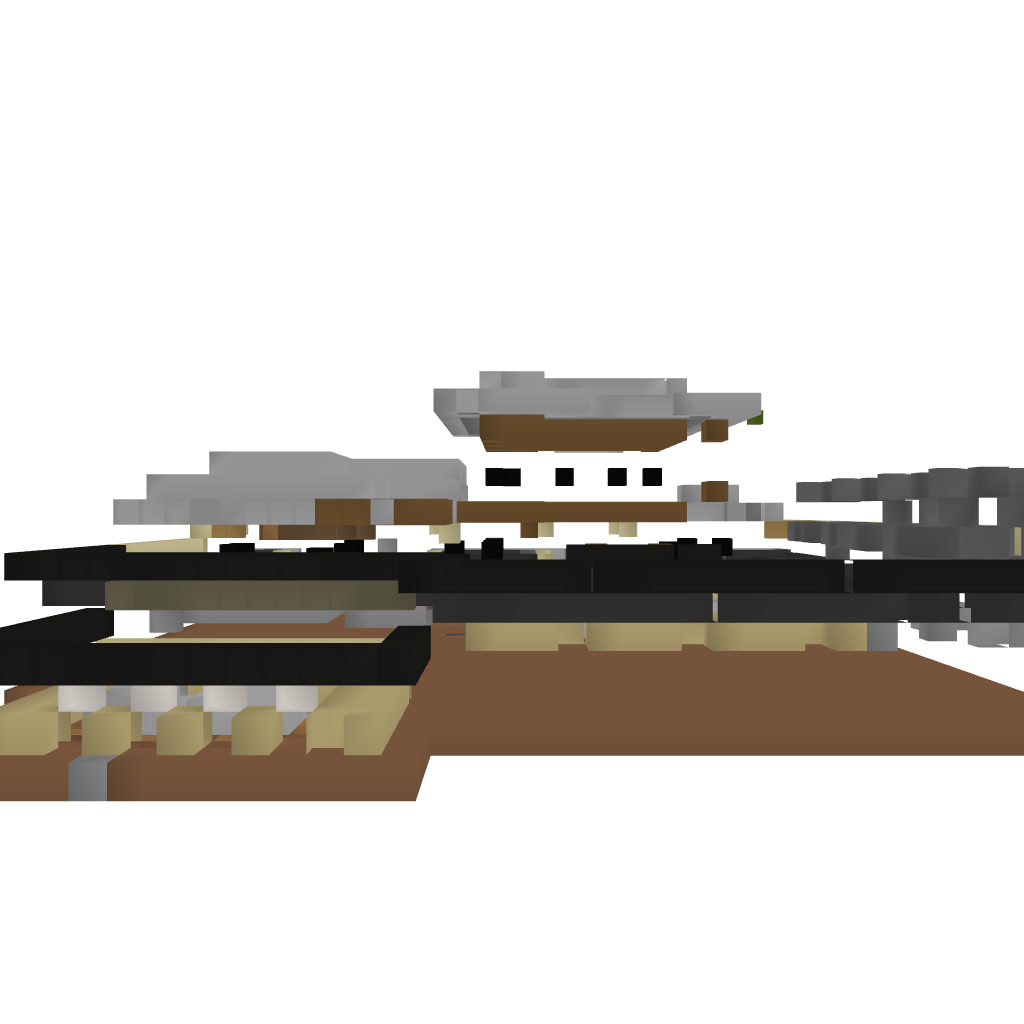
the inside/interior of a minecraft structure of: Modern House